Question: '''
using System.Collections;
using System.Collections.Generic;
using UnityEngine;
public class ArrowScript : MonoBehaviour
{
void OnCollisionEnter2D(Collision2D collision)
{
//GameObject effect = Instantiate(hiteffect, transform.position, Quaternion.identity);
//Destroy(effect, 5f)
Destroy(gameObject);
}
}
'''
What is wrong with this I have no idea could it be a problem with visual studios
<URL>
<URL>

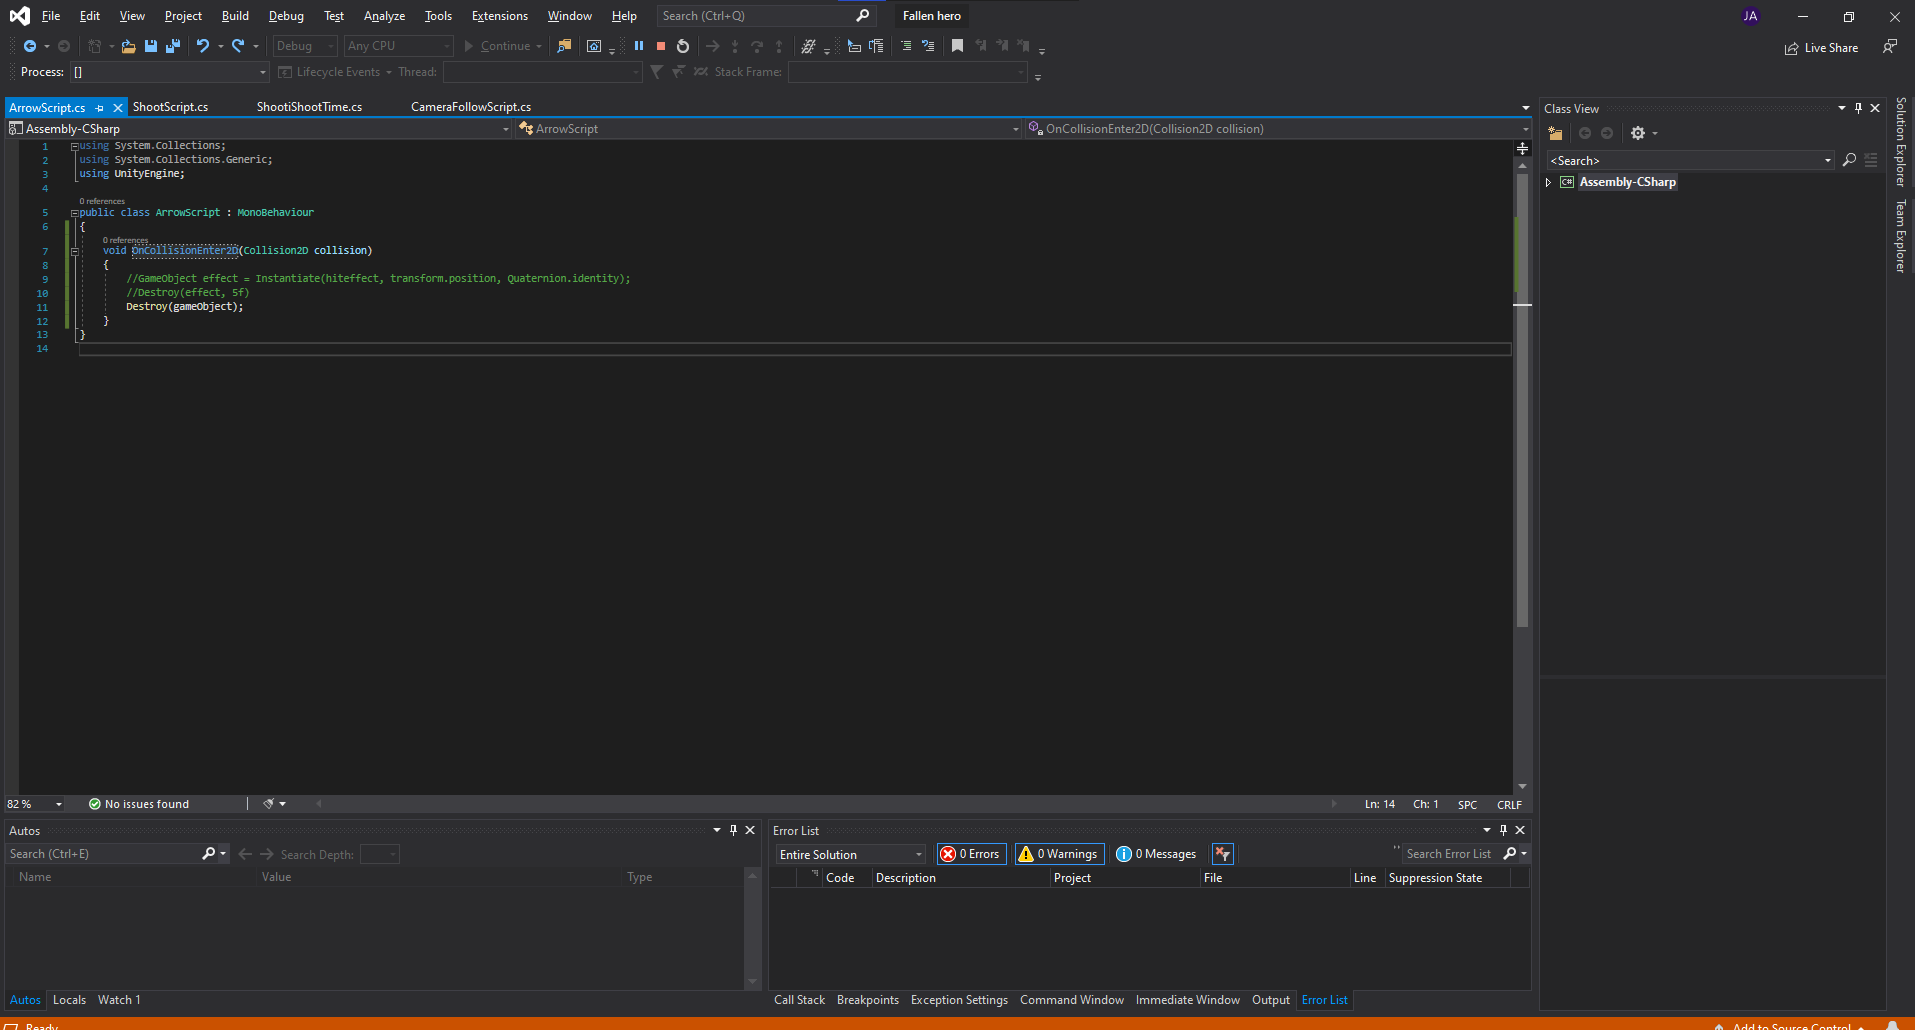
Answer: OnTriggerEnter2D worked but I had a bug where it said I was still using it it was because the arrow was inside my player that it was summoning from so the prefab was getting instantly destroyed. Thanks for all the help